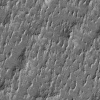
Atmospheric dust classification: not_dusty